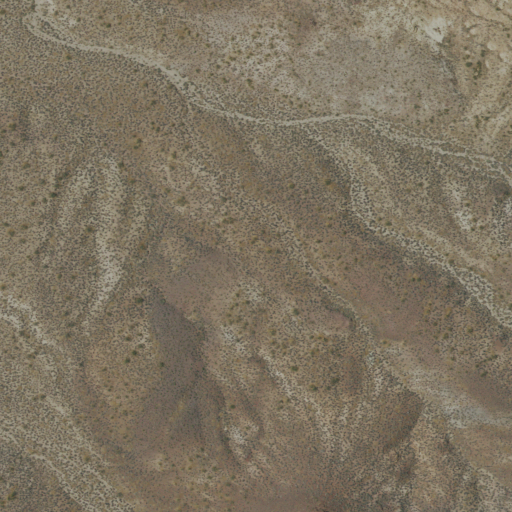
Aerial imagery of valley in California named Gold Valley containing shrub and grassland